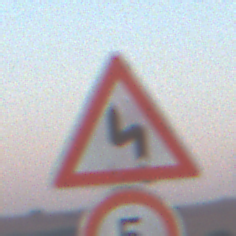
Verkehrszeichen: DoppelkurveZunaechstLinks
Zusatzzeichen unten: Geschwindigkeit5
Umgebung: Outdoor, Nature
Tageszeit: SunriseSunset
Wetter: Clear
Licht: Natural
Jahreszeit: Winter
Kontrast: LowContrast